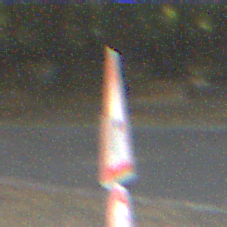
Verkehrszeichen: KurveRechts
Zusatzzeichen unten: Geschwindigkeit60
Umgebung: Outdoor, Suburban
Tageszeit: MorningAfternoon
Wetter: Clear
Licht: Natural
Jahreszeit: NotSpecified
Kontrast: HighContrast